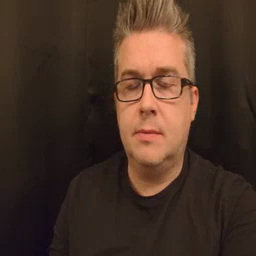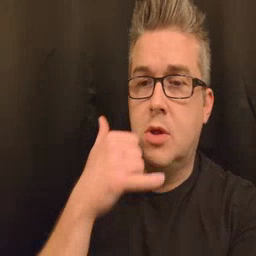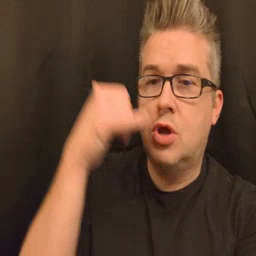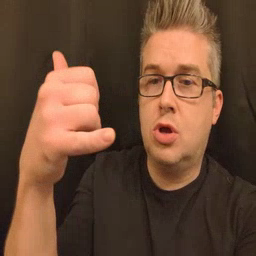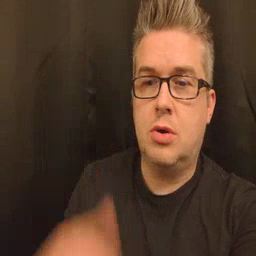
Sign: callonphone